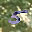
Label: 5